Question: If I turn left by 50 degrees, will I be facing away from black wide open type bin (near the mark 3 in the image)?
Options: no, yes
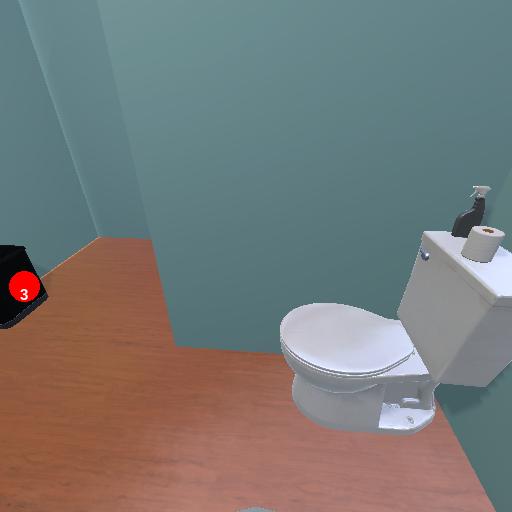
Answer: no